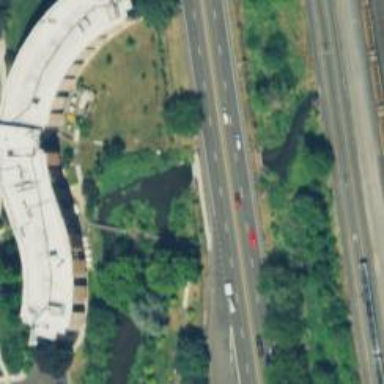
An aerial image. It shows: Expressway with asphalt surface classified as trunk highway.